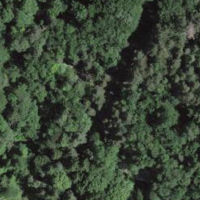
EUNIS habitat code: 44
Species observed at this site:
Dioscorea communis
Mercurialis perennis
Lamium galeobdolon